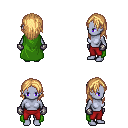
a pixel art fantasy rpg character, female body template, dark elf, purple skin, green cape, red pants, light blonde long hairstyle, metal gloves, four views (front, back, left, right), 2x2 character sprite sheet, small pixel art, hard edges, no anti-aliasing